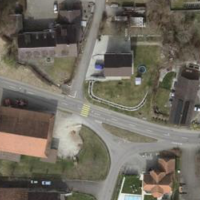
EUNIS habitat code: 54
Species observed at this site:
Corylus avellana